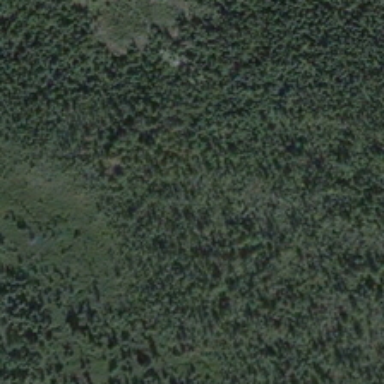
Many green trees form a piece of green forest .